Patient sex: M
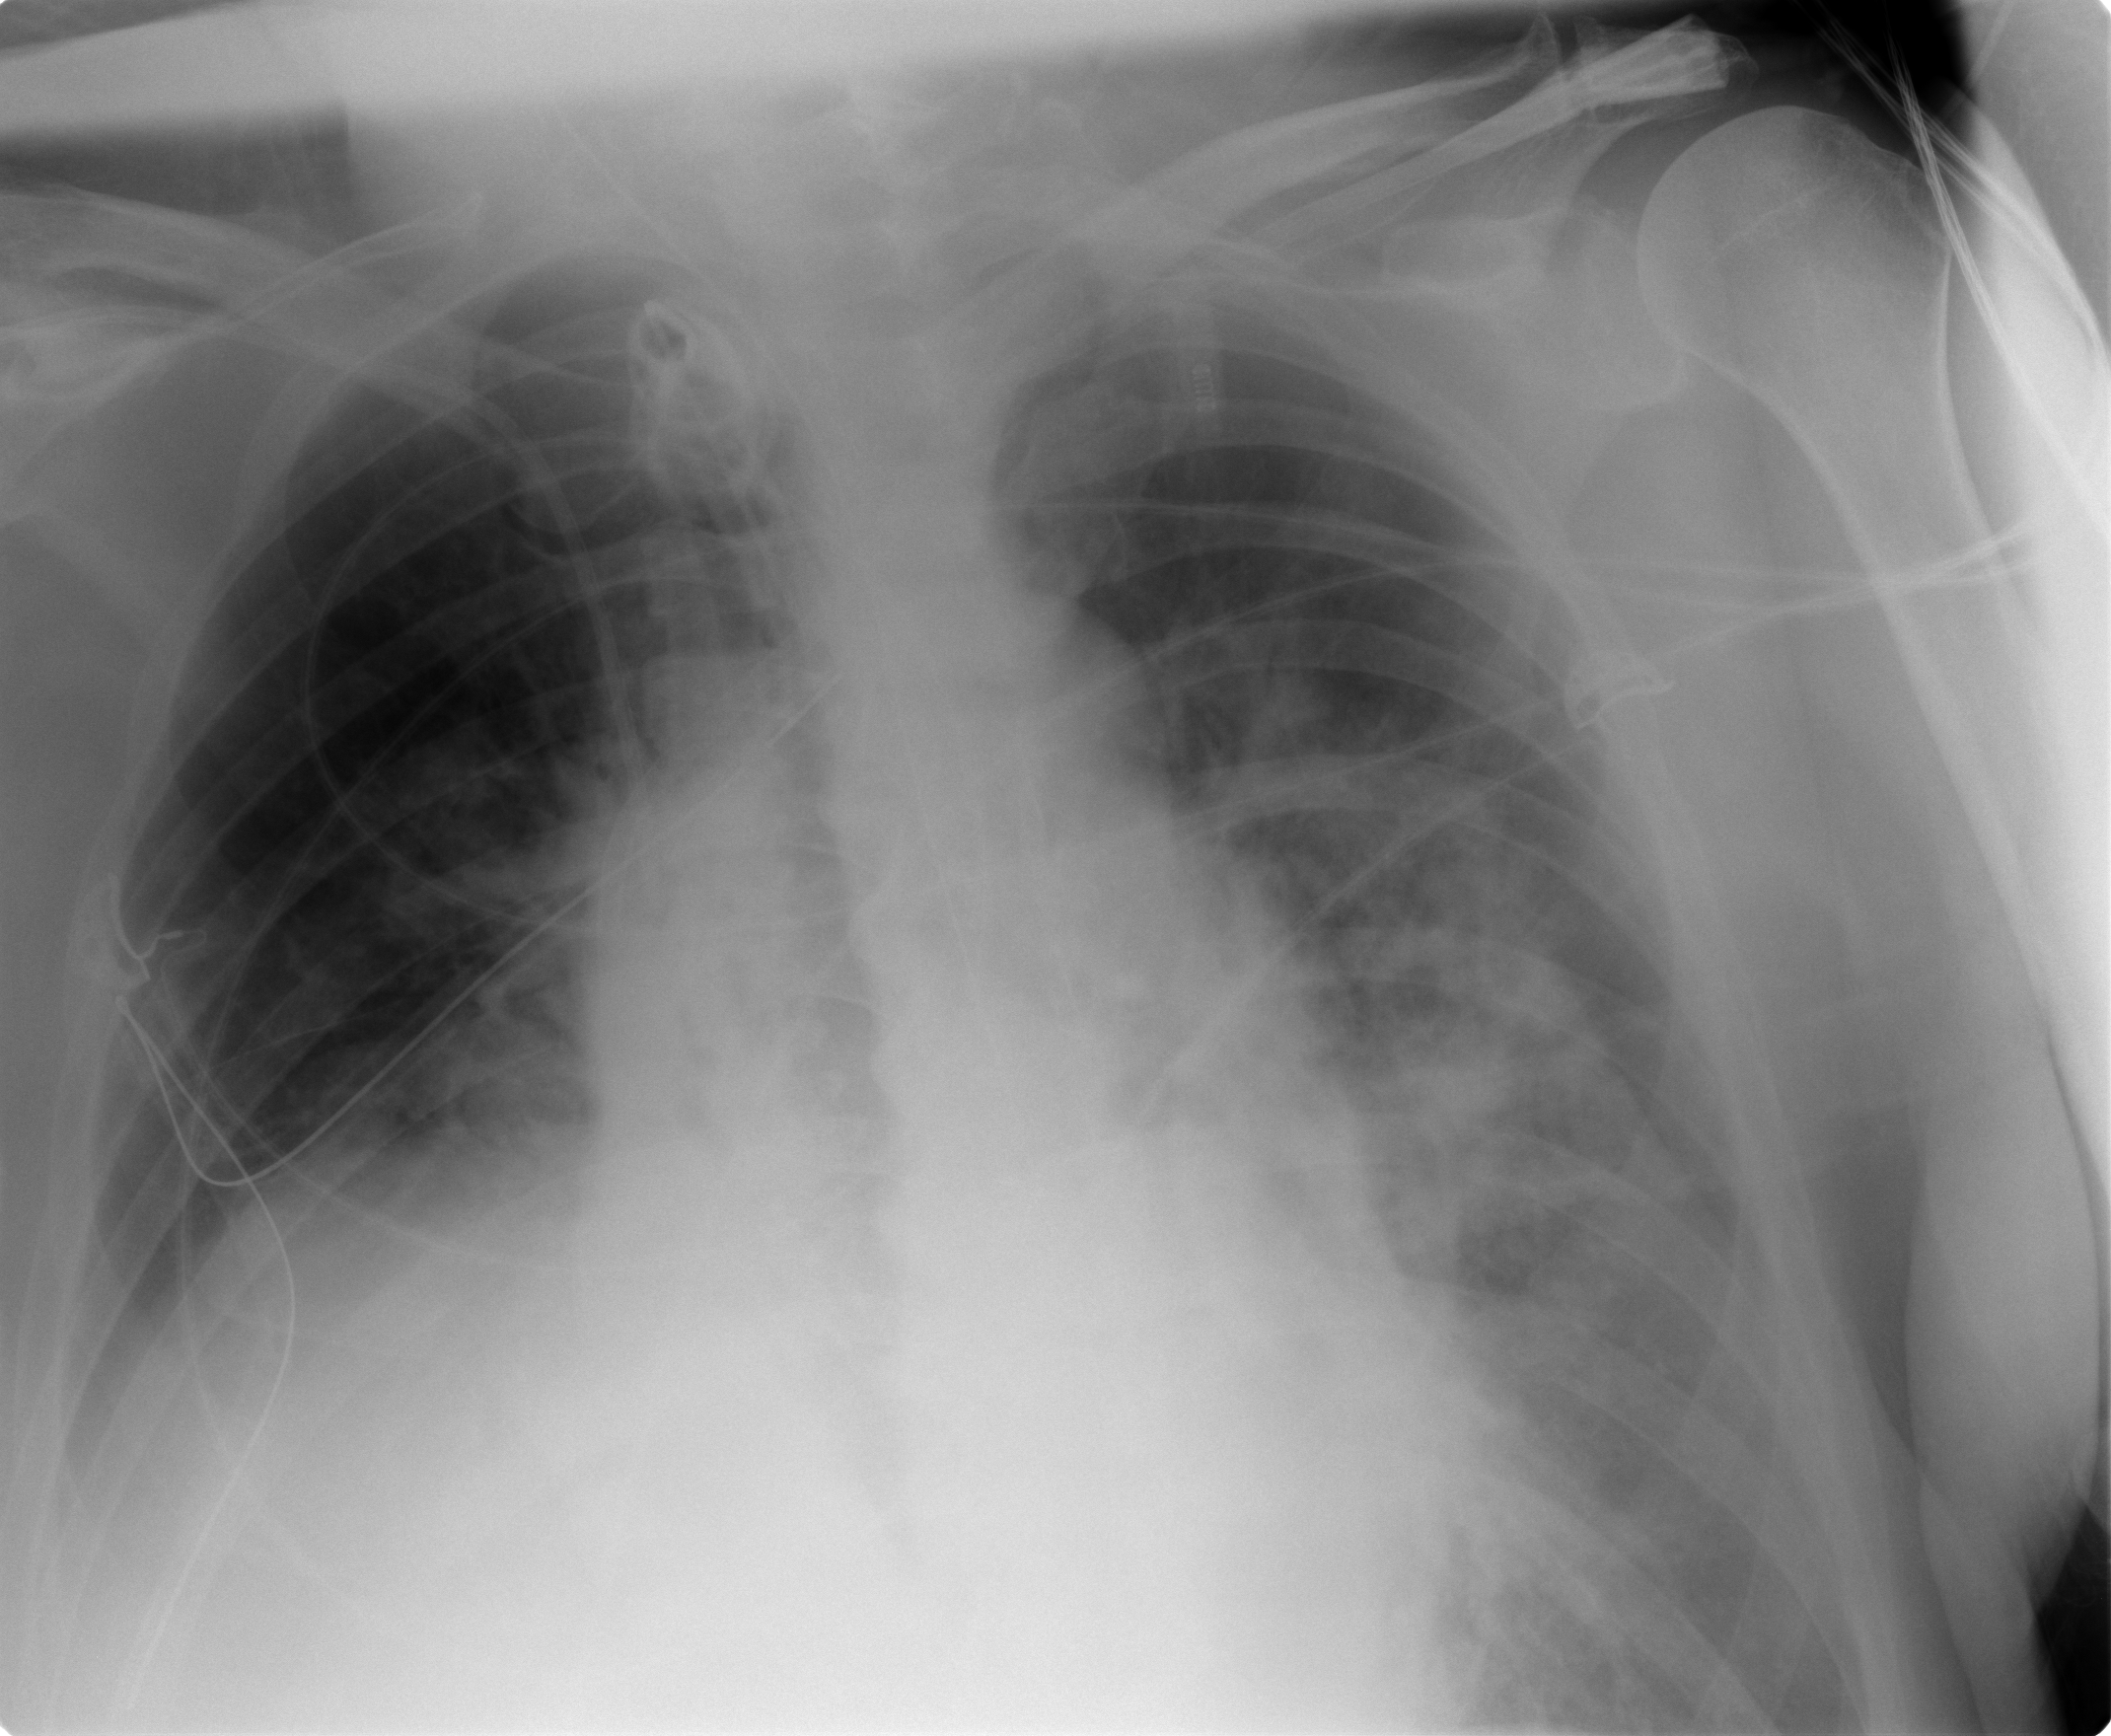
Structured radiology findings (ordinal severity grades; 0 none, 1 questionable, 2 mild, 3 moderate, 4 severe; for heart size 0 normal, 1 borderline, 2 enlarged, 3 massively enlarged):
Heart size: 1
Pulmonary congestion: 2
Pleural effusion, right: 2
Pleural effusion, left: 2
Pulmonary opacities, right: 2
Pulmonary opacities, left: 2
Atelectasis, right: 2
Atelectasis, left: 2